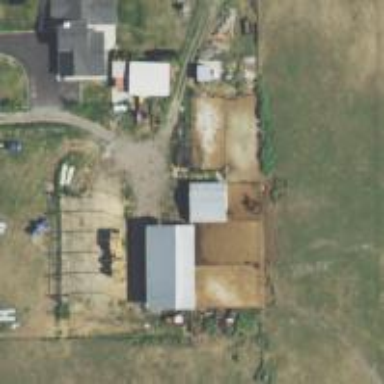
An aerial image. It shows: Farmyard area.